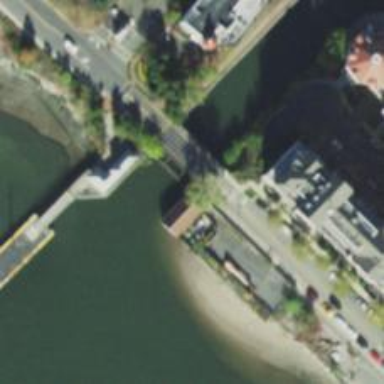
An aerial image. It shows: Lock gate on waterway.